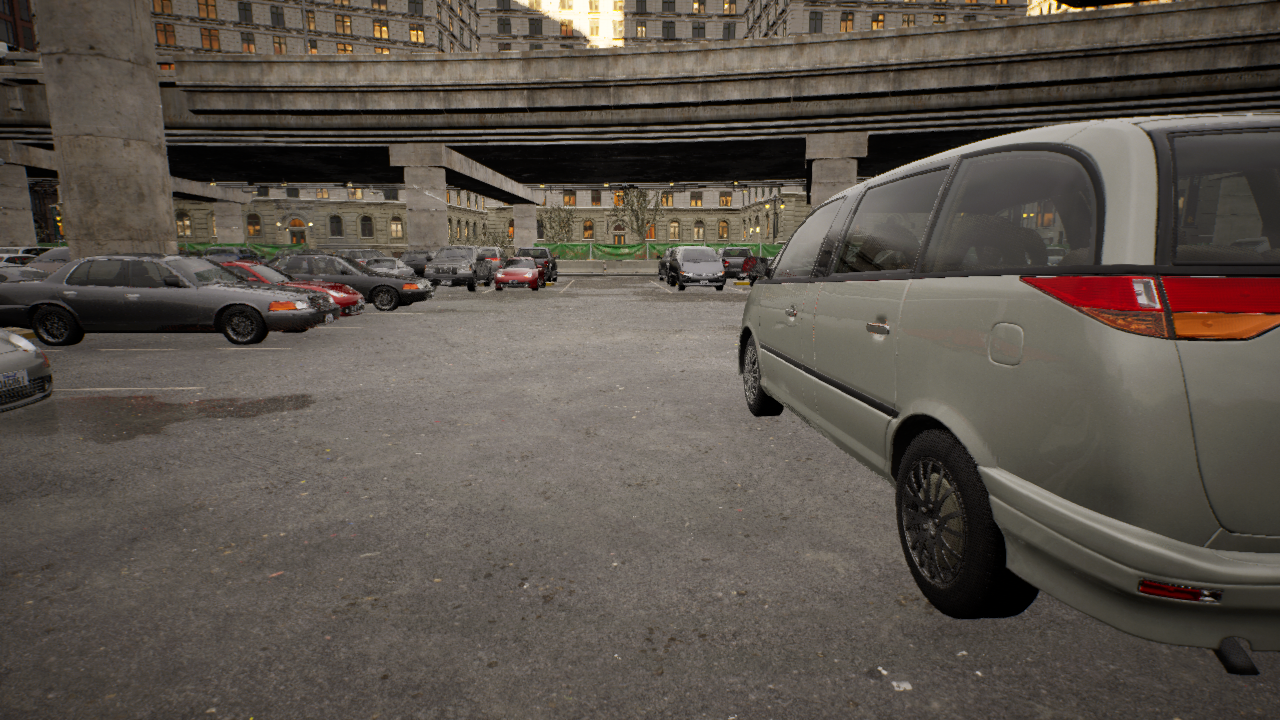
Venue: arterial
Lighting: golden hour
Vehicle rig: minivan